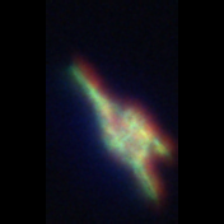
Taxon: Ceratium
Group: Dinoflagellates